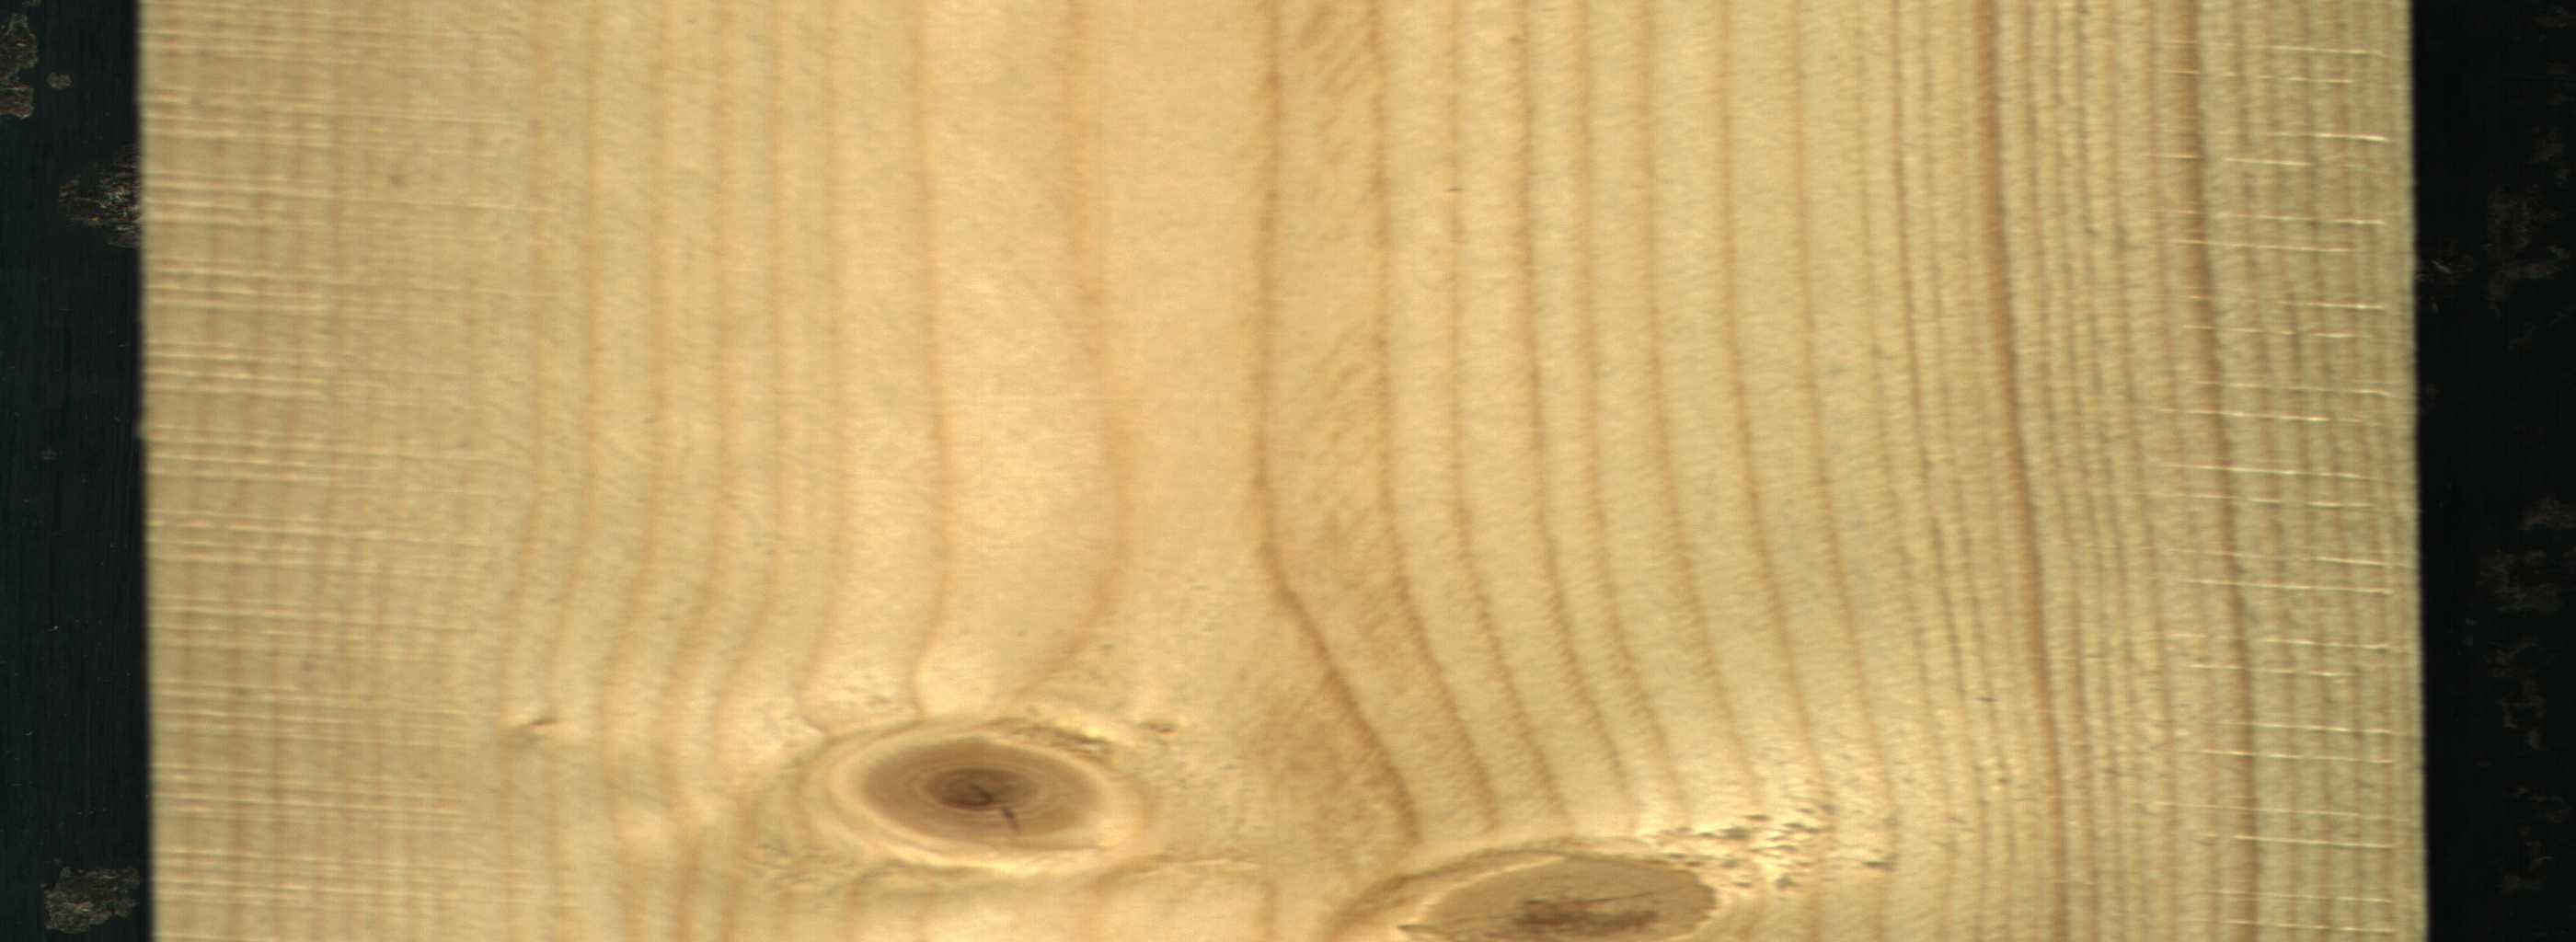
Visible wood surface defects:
Live_Knot
Live_Knot